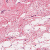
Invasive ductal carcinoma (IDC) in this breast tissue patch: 0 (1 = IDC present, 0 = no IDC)